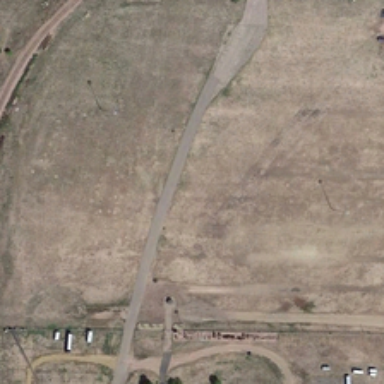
A railway is near a large piece of bareland .